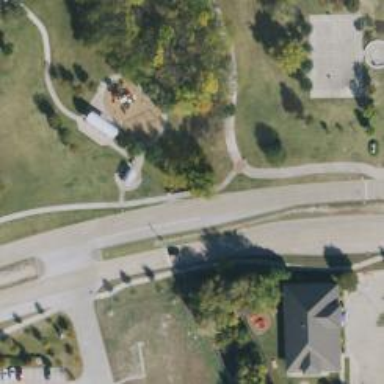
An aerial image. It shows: Tertiary road with separate sidewalks.